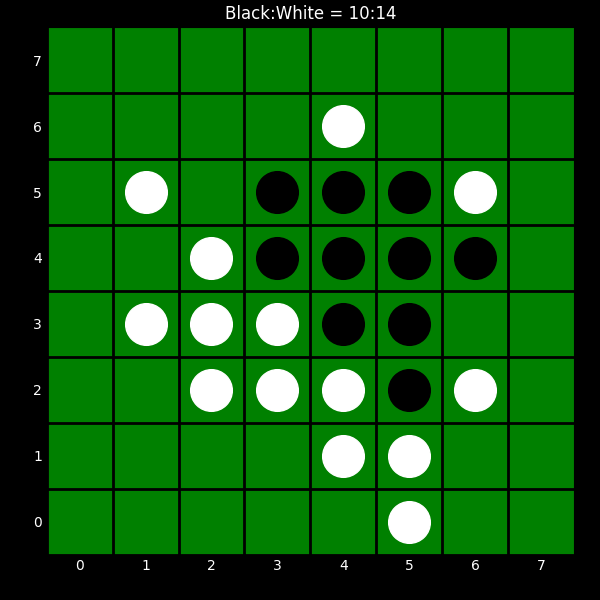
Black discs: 10
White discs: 14